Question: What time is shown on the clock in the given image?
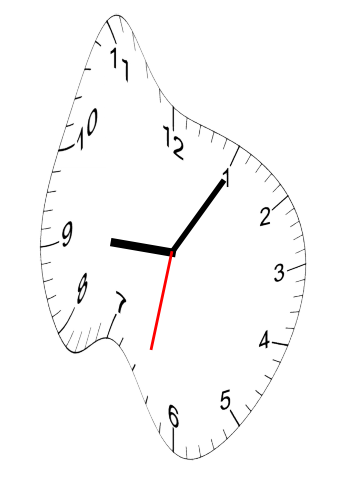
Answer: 09:05:32